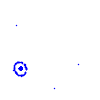
Particle: pion